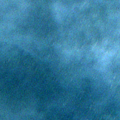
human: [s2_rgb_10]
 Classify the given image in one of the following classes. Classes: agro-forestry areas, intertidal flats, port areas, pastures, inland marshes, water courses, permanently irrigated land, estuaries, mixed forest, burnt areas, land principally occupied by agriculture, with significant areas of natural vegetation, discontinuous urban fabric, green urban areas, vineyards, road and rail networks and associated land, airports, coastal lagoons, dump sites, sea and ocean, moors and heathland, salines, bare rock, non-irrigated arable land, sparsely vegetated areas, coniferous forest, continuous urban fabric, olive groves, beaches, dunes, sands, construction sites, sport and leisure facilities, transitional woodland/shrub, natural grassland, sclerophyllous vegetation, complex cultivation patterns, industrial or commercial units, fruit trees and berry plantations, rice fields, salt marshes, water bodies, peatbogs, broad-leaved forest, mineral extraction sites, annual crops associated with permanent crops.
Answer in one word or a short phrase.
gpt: sea and ocean